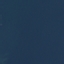
Land use / land cover class: SeaLake